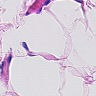
Metastatic tissue present: no